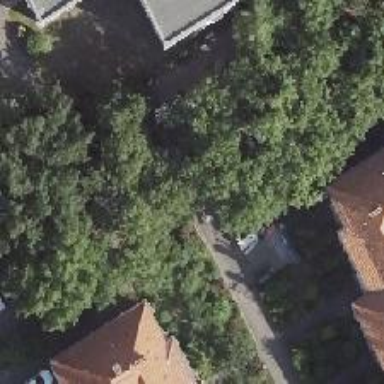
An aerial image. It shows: Avenue lined with broadleaved deciduous trees.